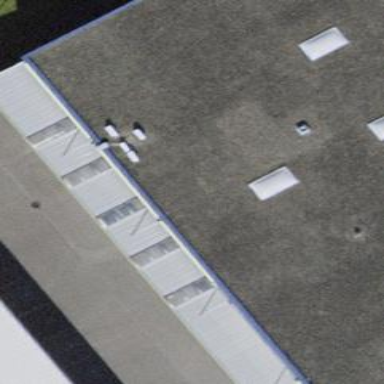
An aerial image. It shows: View of roof of building.